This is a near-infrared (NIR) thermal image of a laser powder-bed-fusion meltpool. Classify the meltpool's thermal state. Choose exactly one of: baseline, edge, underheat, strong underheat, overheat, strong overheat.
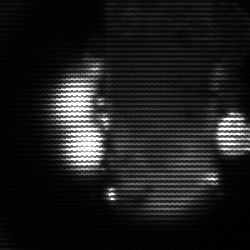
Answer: strong underheat